Question: how we can lessen the length of Dividing bar between two components. like in this example i want the length only of two pixel.

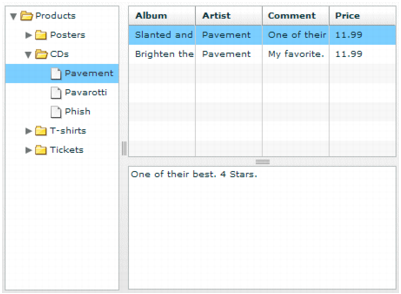
Answer: I guess you are talking about the divider !? In this case you have to adjust the values for the <URL> 'horizontalGap' and 'dividerThickness'. You should also consider 'dividerAffordance'.